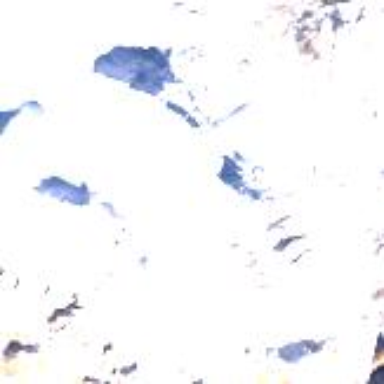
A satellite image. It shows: Majestic glacier in the distance.